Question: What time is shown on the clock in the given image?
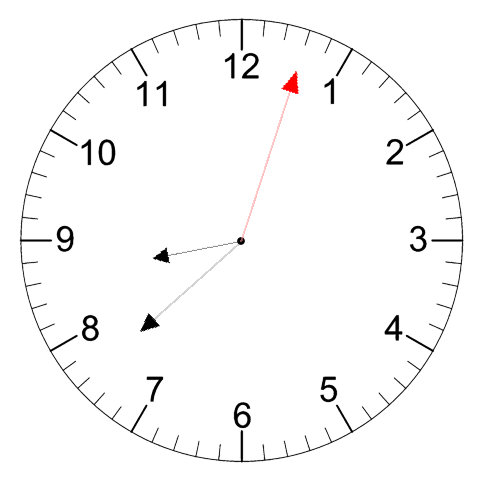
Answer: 08:38:03